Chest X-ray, PA view. Patient: 81 years old, sex M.
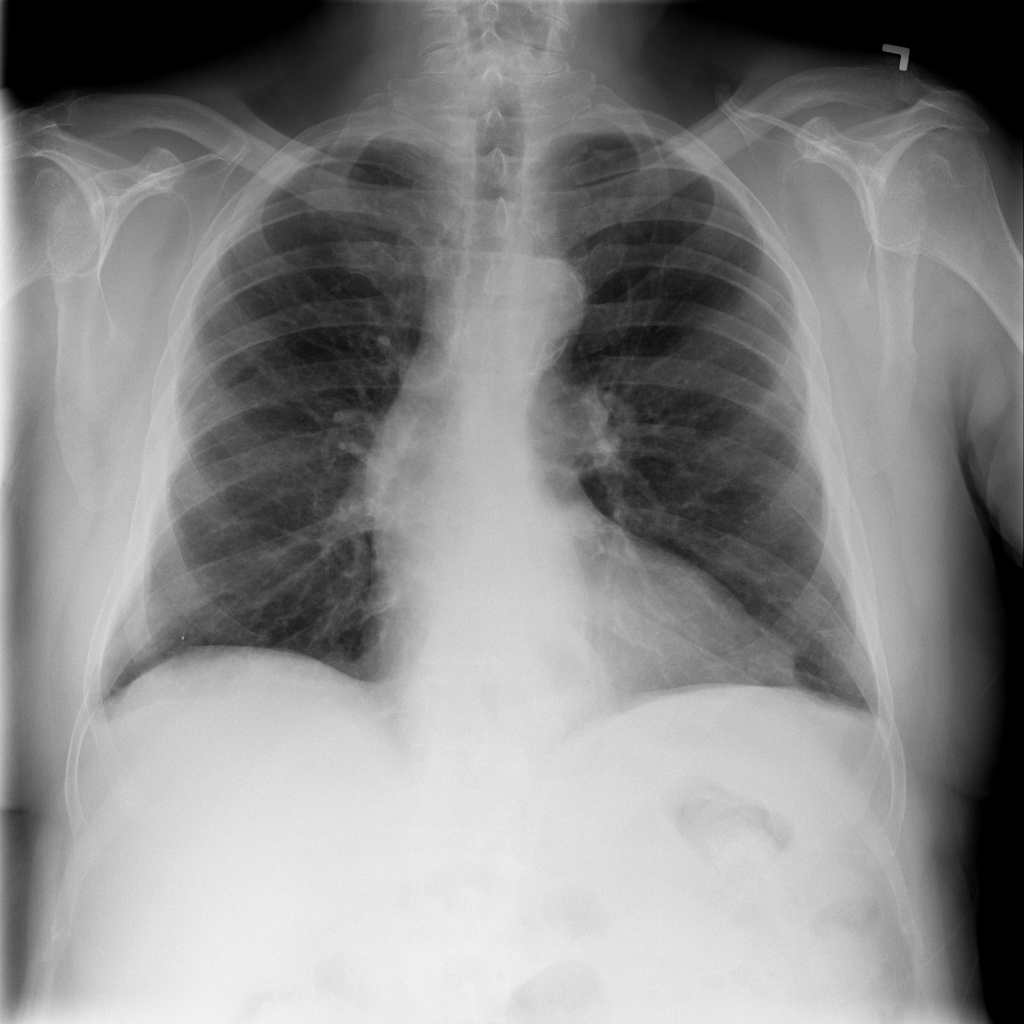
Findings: Hernia, Infiltration